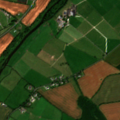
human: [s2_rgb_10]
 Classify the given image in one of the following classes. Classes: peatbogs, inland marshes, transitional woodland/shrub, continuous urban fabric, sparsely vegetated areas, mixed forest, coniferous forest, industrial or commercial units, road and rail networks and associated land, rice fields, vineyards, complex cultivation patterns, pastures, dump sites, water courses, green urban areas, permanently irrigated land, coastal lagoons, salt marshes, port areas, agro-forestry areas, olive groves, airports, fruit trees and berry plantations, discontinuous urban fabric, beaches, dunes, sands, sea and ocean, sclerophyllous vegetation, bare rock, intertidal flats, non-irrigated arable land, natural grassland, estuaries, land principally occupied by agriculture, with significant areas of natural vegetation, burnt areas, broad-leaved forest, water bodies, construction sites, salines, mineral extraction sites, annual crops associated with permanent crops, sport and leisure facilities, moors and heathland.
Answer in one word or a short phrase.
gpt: non-irrigated arable land, pastures